Question:
Here is my controller:
'''
<?php
namespace Home\JoinBundle\Controller;
use Symfony\Bundle\FrameworkBundle\Controller\Controller;
use Home\JoinBundle\Entity\User;
class DefaultController extends Controller
{
public function indexAction()
{
$user = new User;
$user->fname;
$user->lname;
$user->bday;
$form = $this->get('form.factory')
->createBuilder('form', $user)
->add('fname', 'text', array('label' => 'First Name: '))
->add('lname', 'text', array('label' => 'Last Name: '))
->add('bday', 'birthday', array('input' => 'array', 'widget' => 'choice'))
->getForm();
return $this->render('HomeJoinBundle:Default:index.html.twig', array('form' => $form->createView()));
}
}
'''
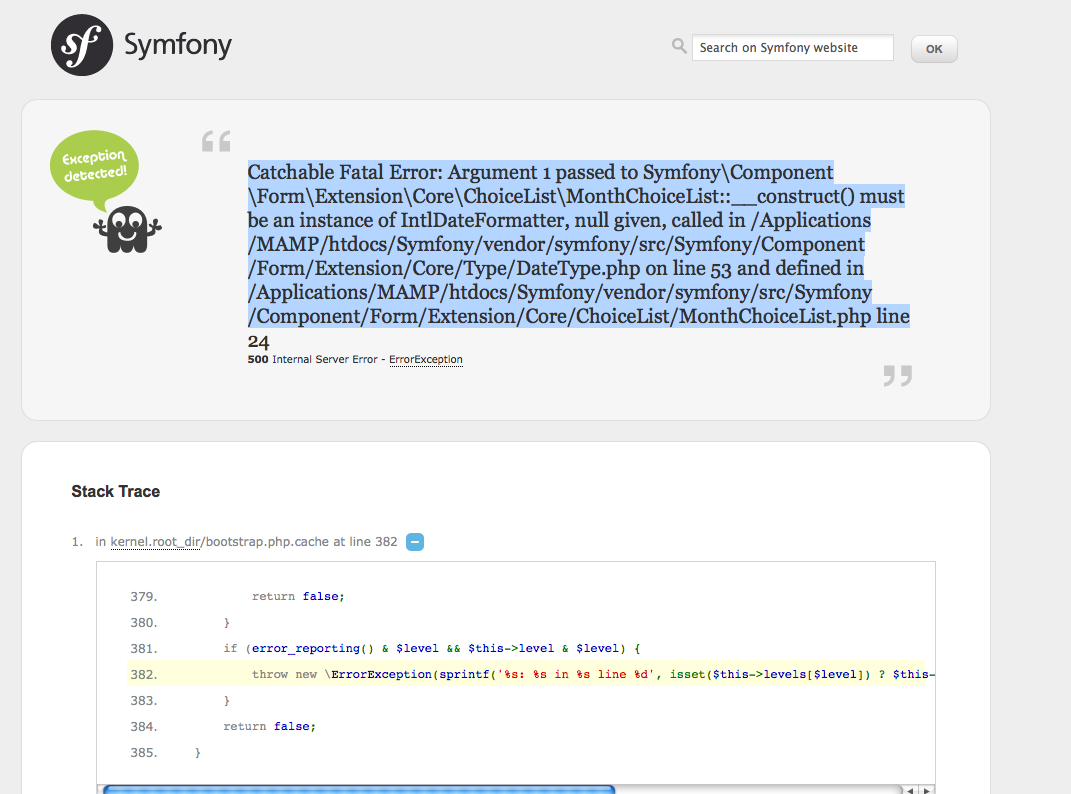
Answer: It's strange that the default value isn't working, but try this out (doing the same thing it should be doing by default as detailed in <URL>
'''
$dater = new \IntlDateFormatter();
$form = $this->get('form.factory')
->createBuilder('form', $user)
->add('fname', 'text', array('label' => 'First Name: '))
->add('lname', 'text', array('label' => 'Last Name: '))
->add('bday', 'birthday', array('input' => 'array', 'widget' => 'choice', 'months' => $dater))
->getForm();
'''